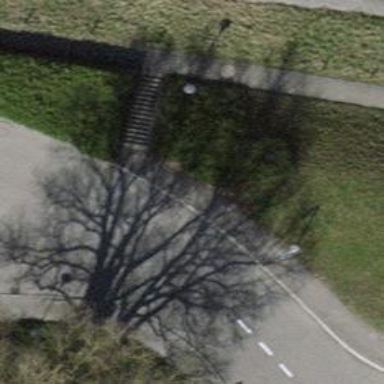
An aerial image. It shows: Set of steps on the road.